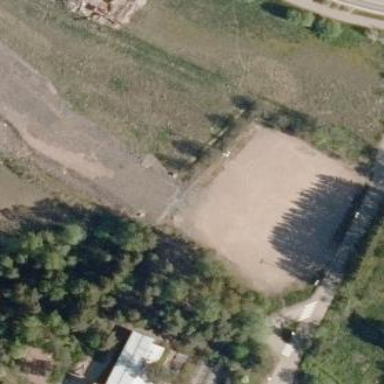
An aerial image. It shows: Pitch for leisure activities.